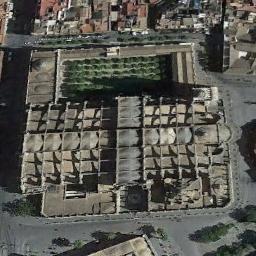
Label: church